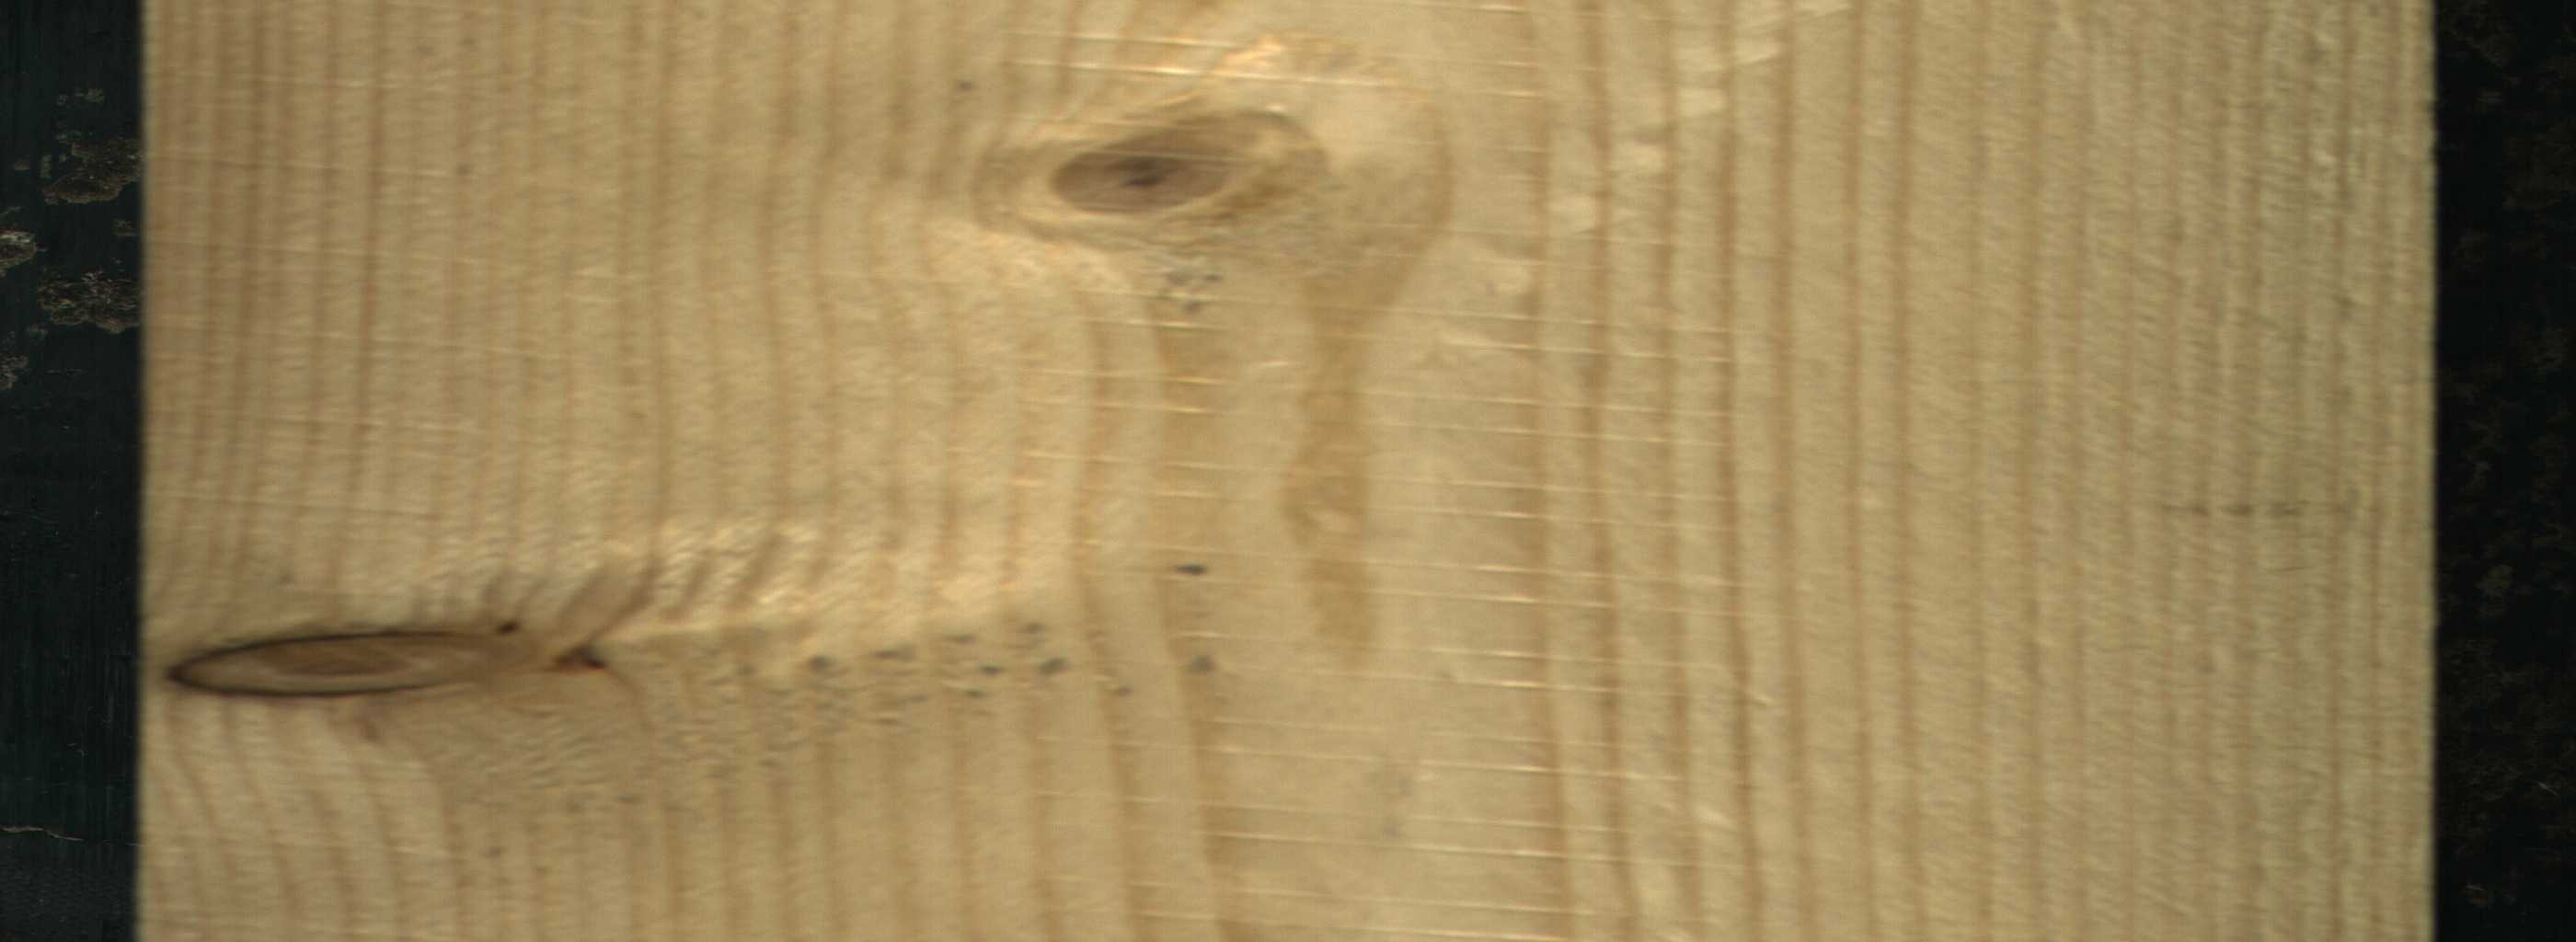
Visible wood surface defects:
Dead_Knot
Live_Knot
Live_Knot